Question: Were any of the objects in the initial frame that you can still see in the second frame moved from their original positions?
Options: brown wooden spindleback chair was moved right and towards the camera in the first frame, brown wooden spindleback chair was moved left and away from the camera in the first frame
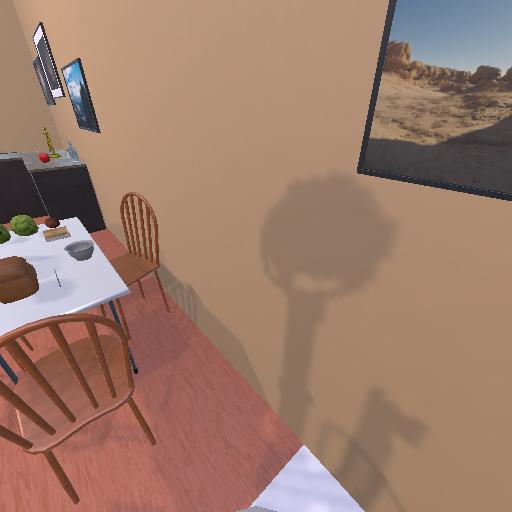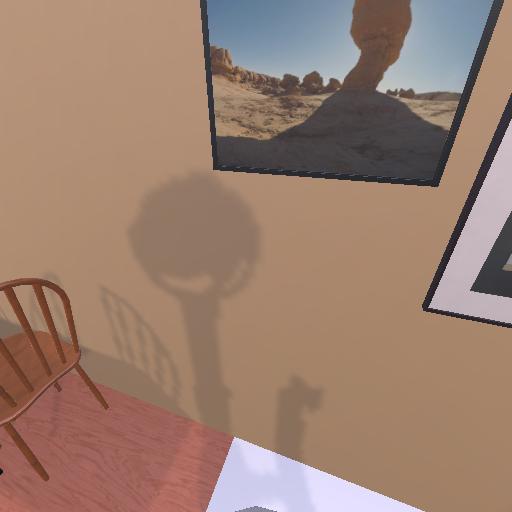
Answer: brown wooden spindleback chair was moved right and towards the camera in the first frame